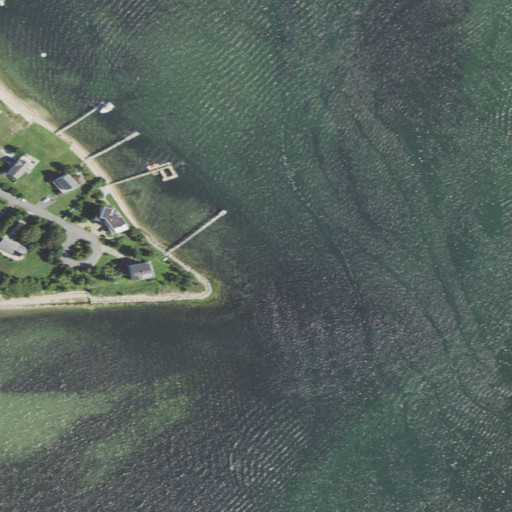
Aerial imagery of cape in Massachusetts named Sias Point containing open water, medium intensity development, high intensity development, barren land, and low intensity development